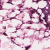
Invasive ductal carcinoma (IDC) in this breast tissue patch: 1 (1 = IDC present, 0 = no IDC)